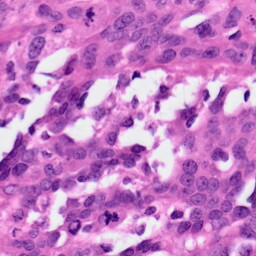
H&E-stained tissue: Ovarian